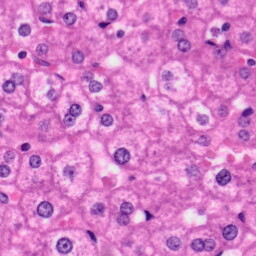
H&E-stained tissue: Liver